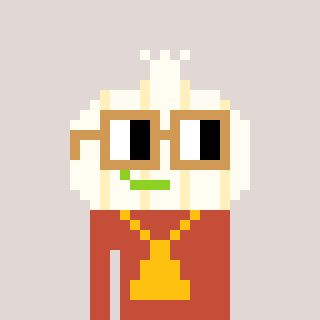
a pixel art character with square brown glasses, a garlic-shaped head and a rust-colored body on a warm background